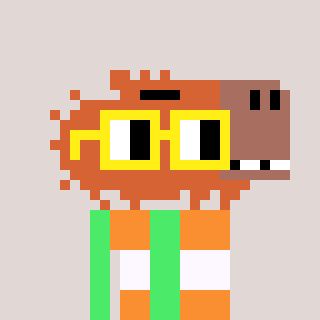
a pixel art character with square yellow glasses, a capybara-shaped head and a teal-colored body on a warm background